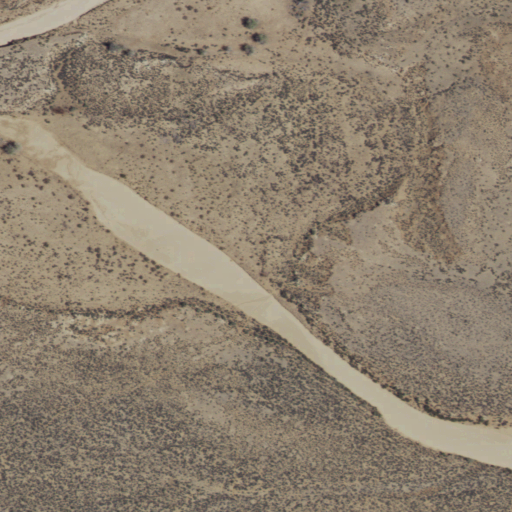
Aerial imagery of valley in New Mexico named Burro Canyon containing only shrub